Question: My app crashes when I quit it(not press home button and go to background), I guess the problem is that some objects released in viewDidUnload, are released again in dealloc, but I'm not sure. As my code has more than 10000 lines, is there any tool or method so I can quickly pinpoint the bug? Or is it caused by something else rather than one object being released twice?
Thanks!
Here is a screenshot of left pane:

Also, I tried to log messages in viewDidUnload and dealloc, but did not see any error message.
'''
- (void)viewDidUnload {
print "viewDidUnload 1";
// actual method body
print "viewDidUnload 2";
}
'''
the same for dealloc.
Edit 2:
My app uses Core Data, so is there anything I need to manually finalize on exit for Core Data(or it will crash)?
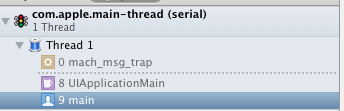
Answer: Test it on a real device - if the app crashes, a crash log will be generated. It will be available in the Organizer Window of XCode in section corresponding to your device.
That log will give you the call stack of the crash, probably narrowing the places you need to search.